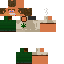
A male human skin with medium skin, wearing brown long hair dressed in a blue tshirt and black pants, featuring a closed mouth.